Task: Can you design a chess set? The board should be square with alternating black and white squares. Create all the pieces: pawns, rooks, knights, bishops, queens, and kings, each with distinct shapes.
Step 432:
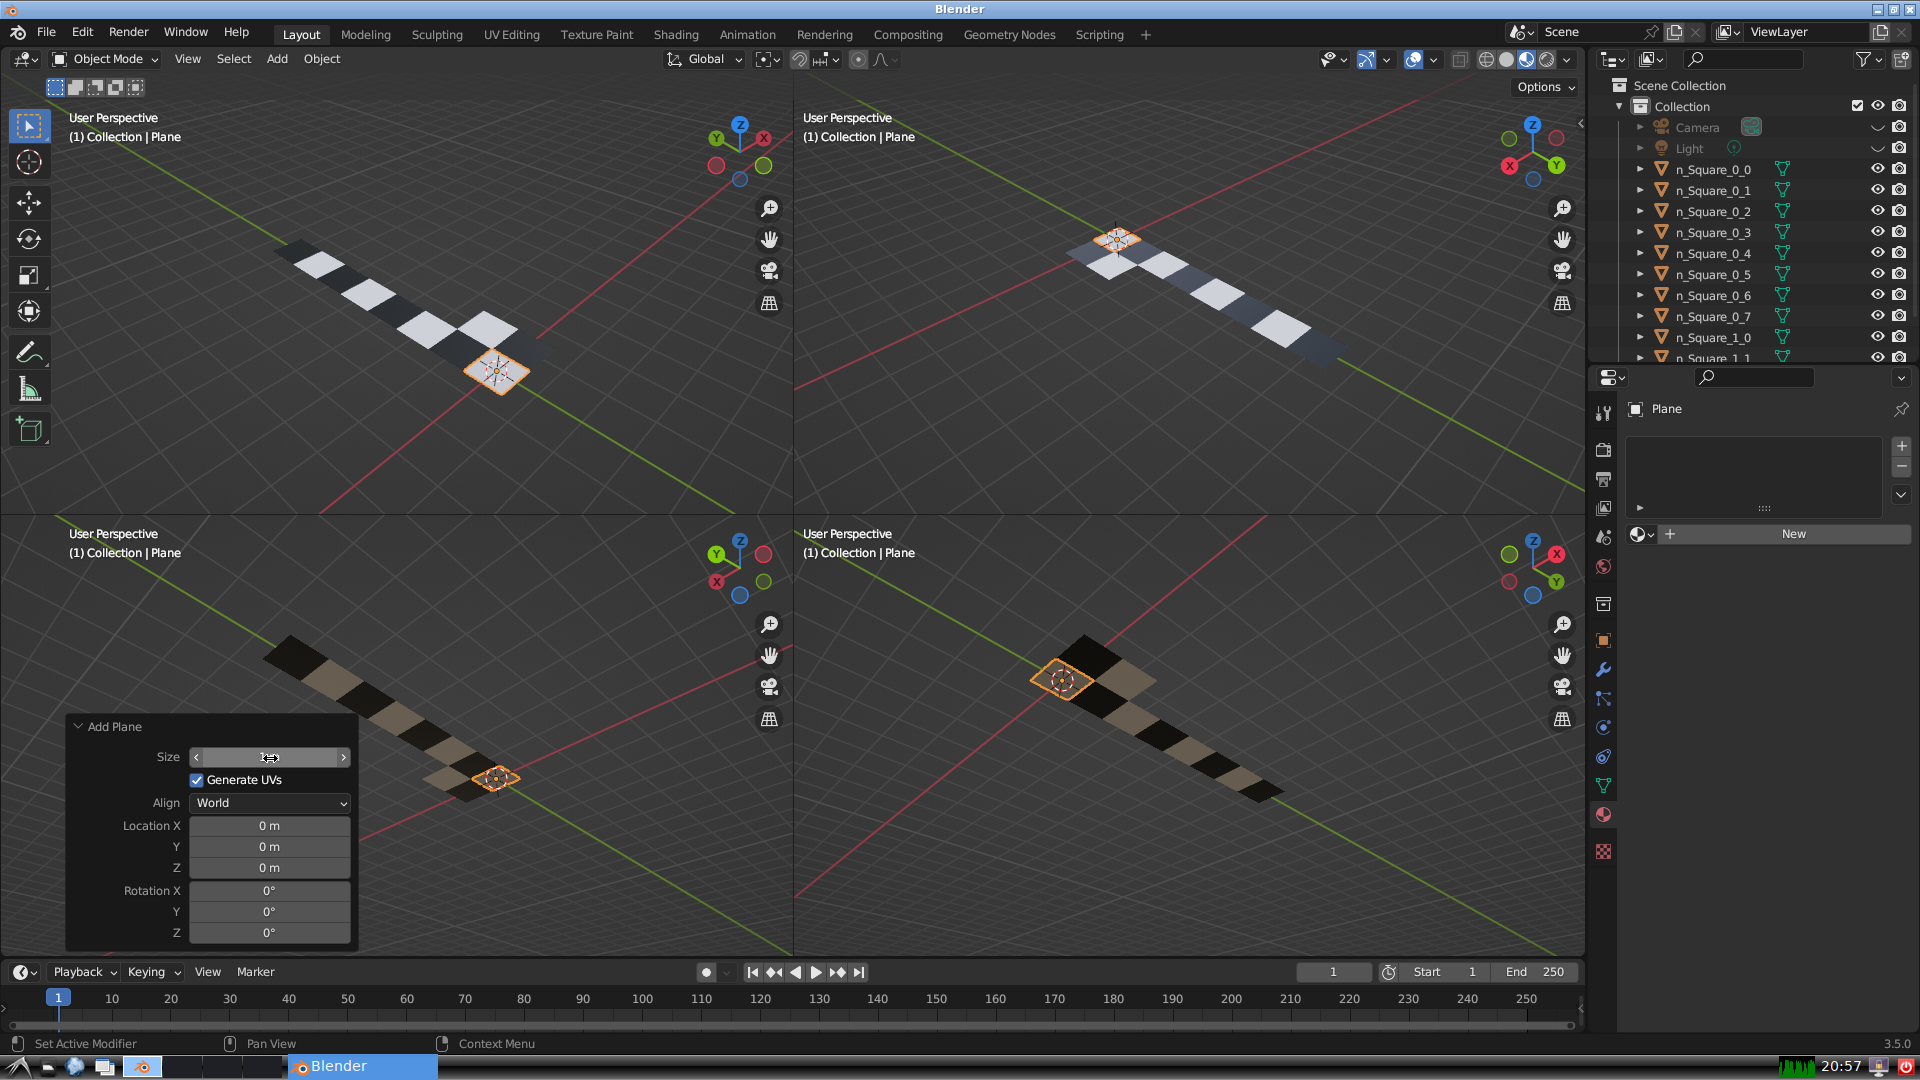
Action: {"mouse_move": [960, 540]}